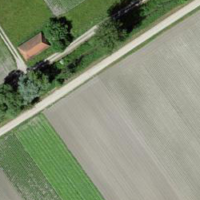
EUNIS habitat code: 52
Species observed at this site:
Ficaria verna
Grus grus